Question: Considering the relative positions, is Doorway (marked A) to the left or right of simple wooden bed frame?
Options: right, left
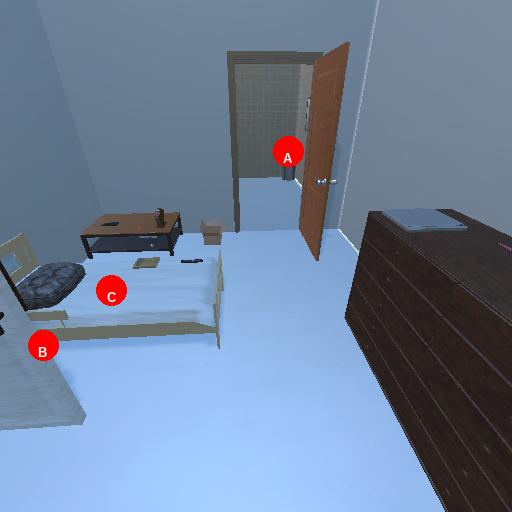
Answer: right